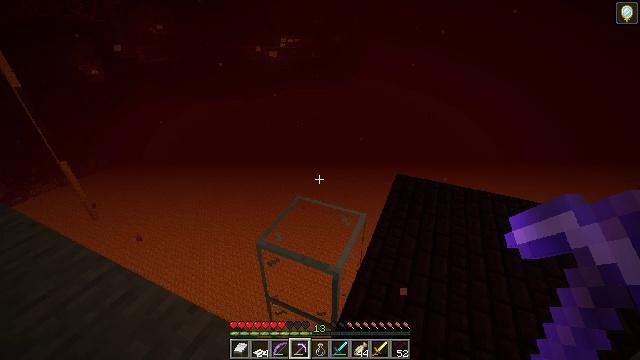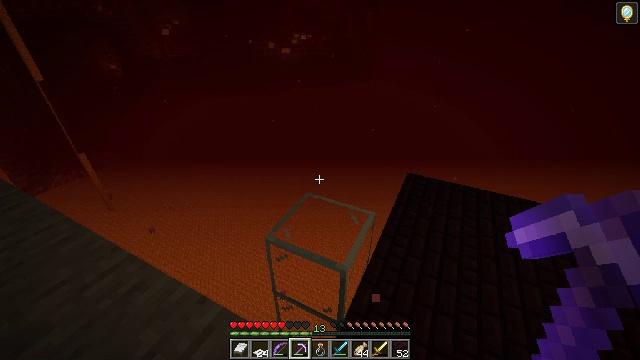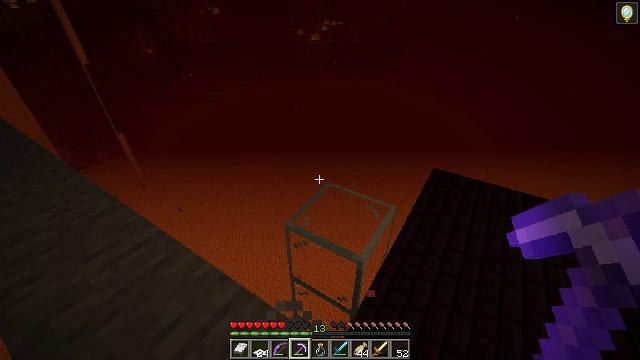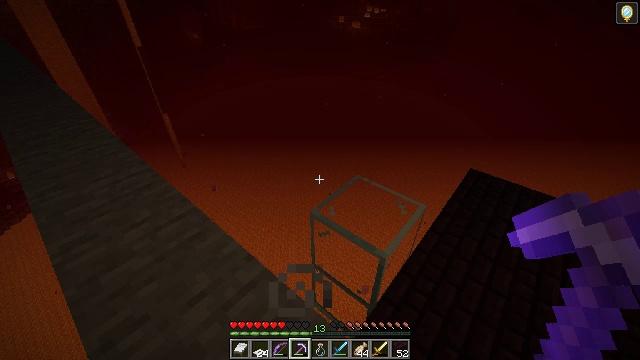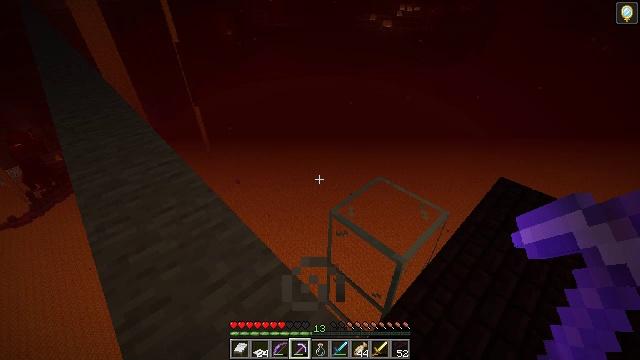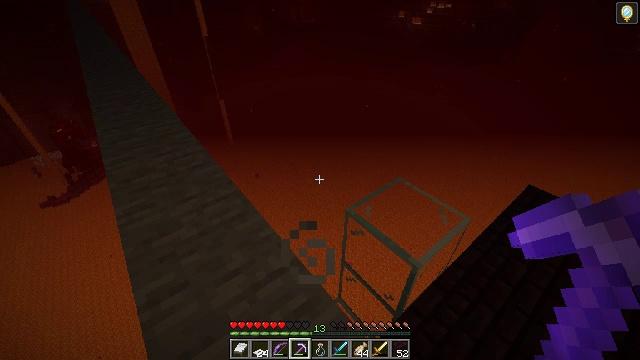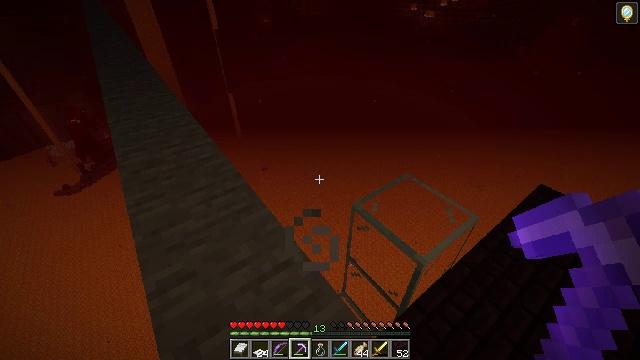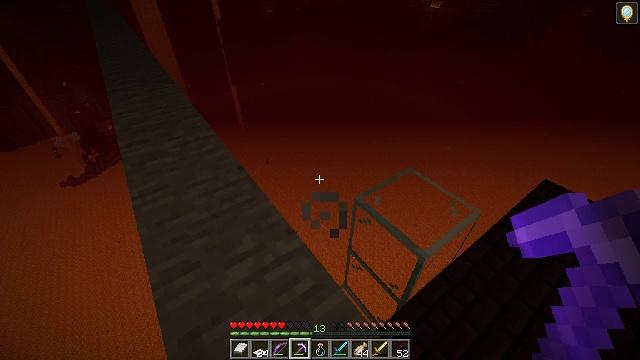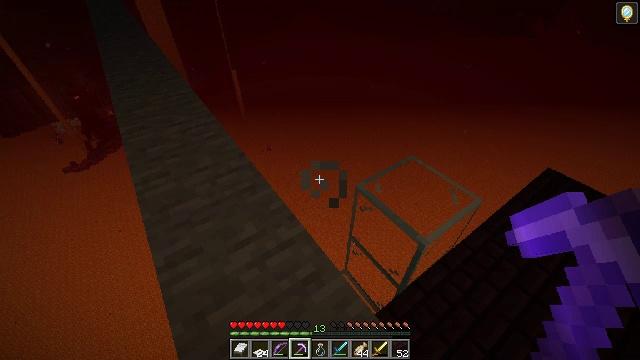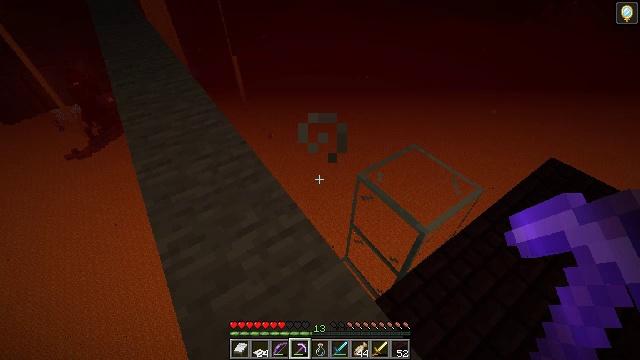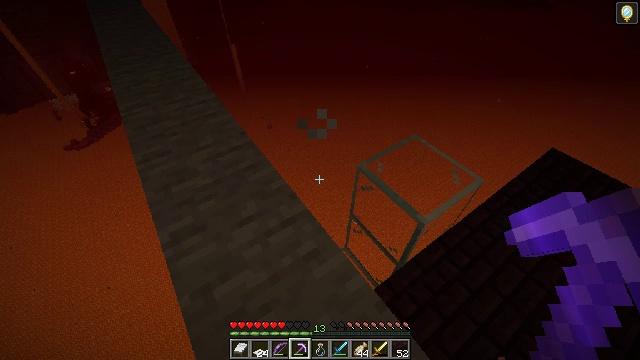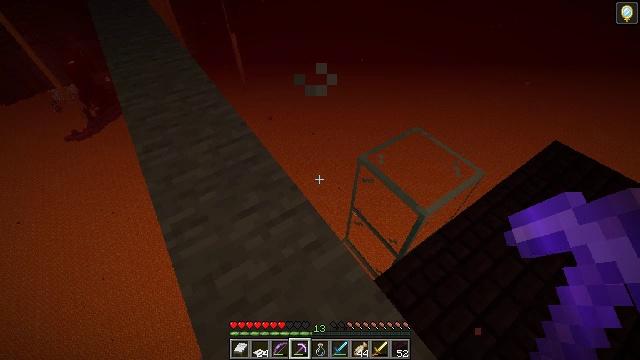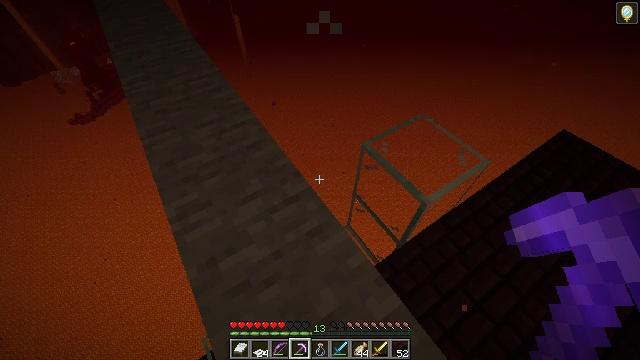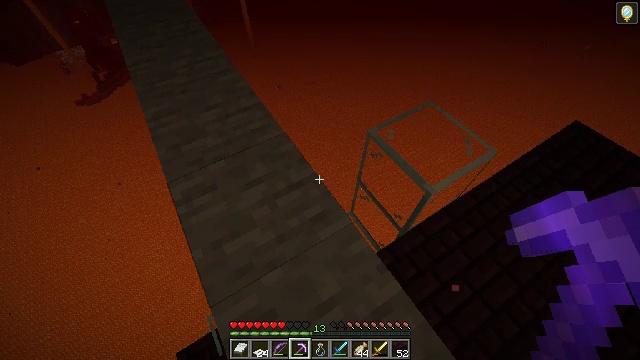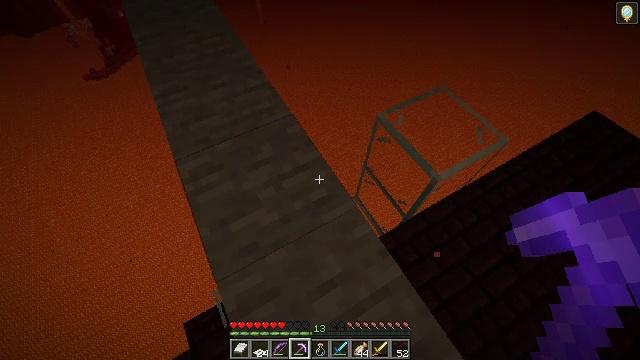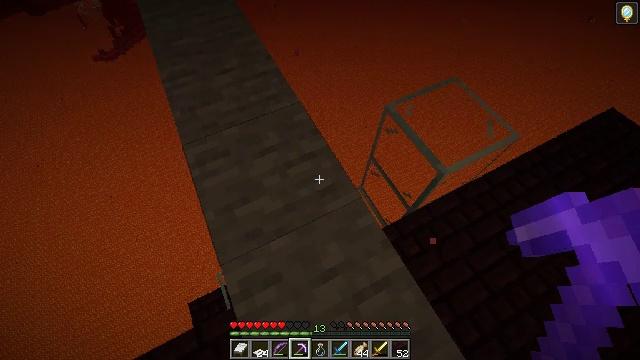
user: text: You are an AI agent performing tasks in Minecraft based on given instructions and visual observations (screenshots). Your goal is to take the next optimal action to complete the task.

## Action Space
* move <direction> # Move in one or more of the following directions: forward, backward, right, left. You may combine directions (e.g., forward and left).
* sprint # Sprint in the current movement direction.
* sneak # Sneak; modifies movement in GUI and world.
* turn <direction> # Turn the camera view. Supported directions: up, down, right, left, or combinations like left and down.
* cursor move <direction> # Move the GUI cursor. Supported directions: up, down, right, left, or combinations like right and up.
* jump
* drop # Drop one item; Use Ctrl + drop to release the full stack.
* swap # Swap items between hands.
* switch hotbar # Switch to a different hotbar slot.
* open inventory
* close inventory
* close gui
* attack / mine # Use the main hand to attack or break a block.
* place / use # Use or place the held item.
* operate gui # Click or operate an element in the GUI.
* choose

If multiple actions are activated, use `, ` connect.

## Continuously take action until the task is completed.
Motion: motion action
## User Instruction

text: Gather the white carpet for inventory.
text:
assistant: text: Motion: turn left
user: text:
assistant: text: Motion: turn left and down
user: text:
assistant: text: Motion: turn left and down
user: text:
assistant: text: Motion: turn left
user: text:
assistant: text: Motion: turn left
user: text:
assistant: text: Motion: turn left and down
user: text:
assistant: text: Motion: turn down
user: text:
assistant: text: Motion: turn down
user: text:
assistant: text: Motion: turn down
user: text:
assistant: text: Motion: turn down
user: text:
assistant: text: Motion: turn down
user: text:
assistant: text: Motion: turn left and down
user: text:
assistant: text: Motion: turn left and down
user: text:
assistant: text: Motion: turn left and down
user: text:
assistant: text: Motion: turn left and down
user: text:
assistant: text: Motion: turn left and down
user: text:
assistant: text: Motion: turn left and down
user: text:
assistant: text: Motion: turn left and down
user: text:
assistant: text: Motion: turn left and down
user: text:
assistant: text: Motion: turn left
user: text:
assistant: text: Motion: turn left
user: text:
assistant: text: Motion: turn left
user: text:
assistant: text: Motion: turn left
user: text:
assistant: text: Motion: turn left and up
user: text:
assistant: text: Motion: turn left and up
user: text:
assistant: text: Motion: no_op
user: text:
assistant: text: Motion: no_op
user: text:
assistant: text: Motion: no_op
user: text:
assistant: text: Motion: no_op
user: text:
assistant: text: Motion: no_op